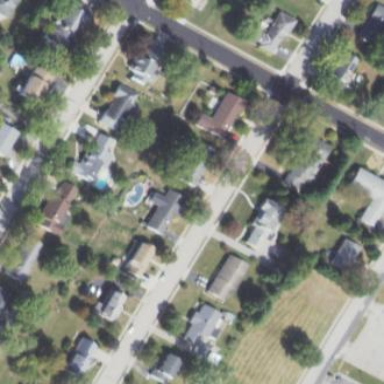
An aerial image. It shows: Sidewalk.